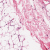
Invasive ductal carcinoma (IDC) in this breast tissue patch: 0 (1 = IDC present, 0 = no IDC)